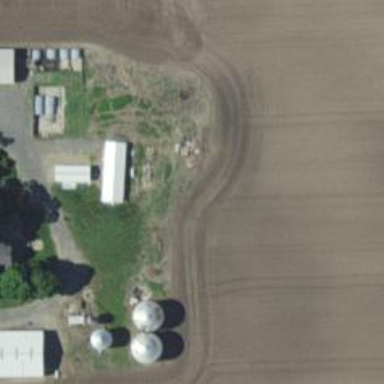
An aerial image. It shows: Farmyard area.